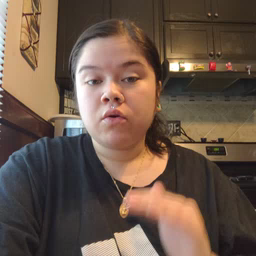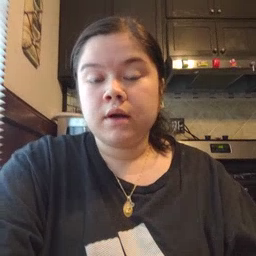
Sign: hen